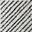
Piece: xx